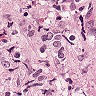
Metastatic tissue present: yes